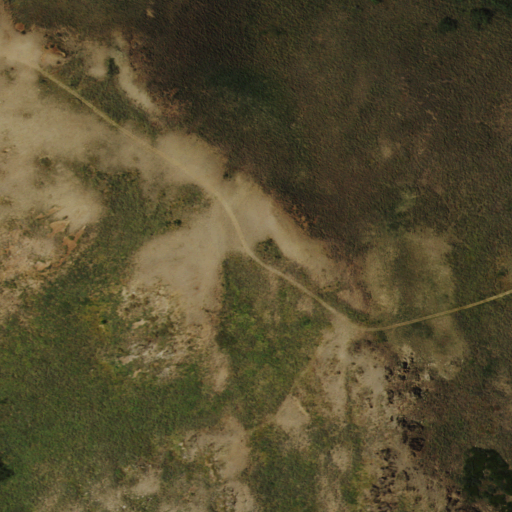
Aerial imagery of mountain in Nevada named Mount Neva containing shrub and deciduous forest